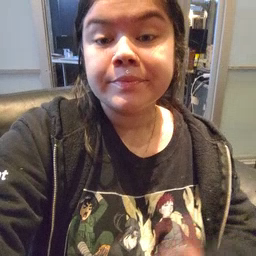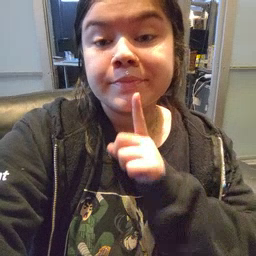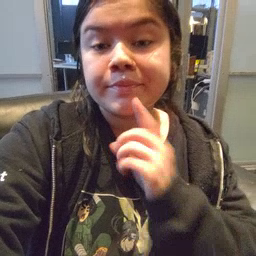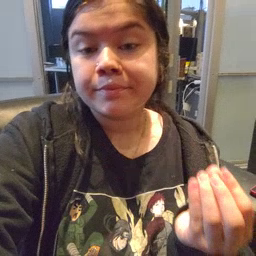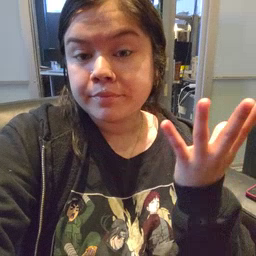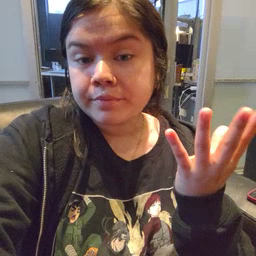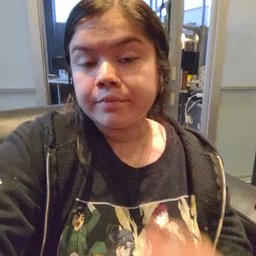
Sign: lamp